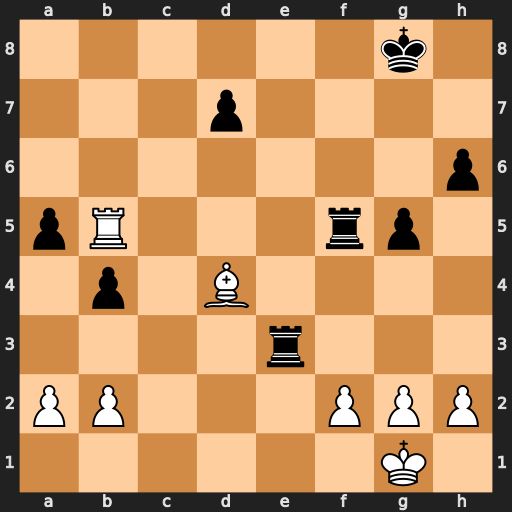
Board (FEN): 6k1/3p4/7p/pR3rp1/1p1B4/4r3/PP3PPP/6K1
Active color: w
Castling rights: -
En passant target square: -
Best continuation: Rb8+ Re8 Rxe8+